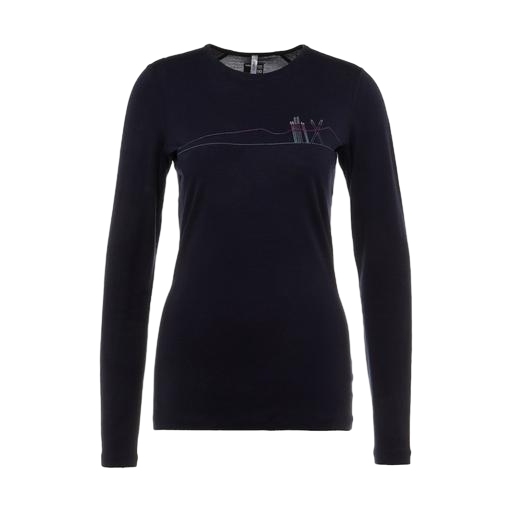
blue iconic women's long-sleeved t-shirt, her longsleeve top, longsleeve t-shirt, white background